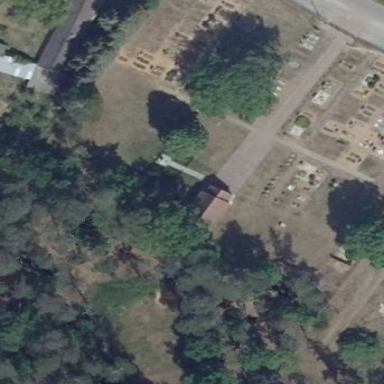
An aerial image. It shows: Cemetery.